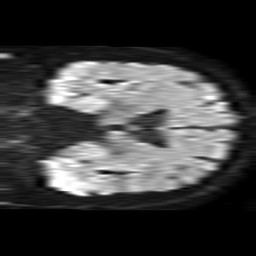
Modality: TRACE
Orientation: coronal
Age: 66
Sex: male
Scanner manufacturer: philips
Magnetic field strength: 1.5 T
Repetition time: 4.6 s
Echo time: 0.08517 s